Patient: sex F, age 58
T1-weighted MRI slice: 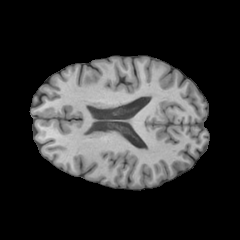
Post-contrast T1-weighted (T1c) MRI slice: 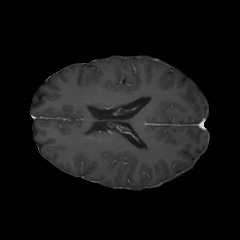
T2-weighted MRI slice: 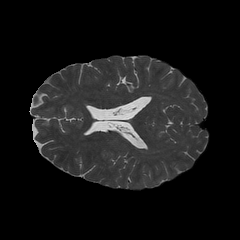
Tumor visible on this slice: no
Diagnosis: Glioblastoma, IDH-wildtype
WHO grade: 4